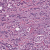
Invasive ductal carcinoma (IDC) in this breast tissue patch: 1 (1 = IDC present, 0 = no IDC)